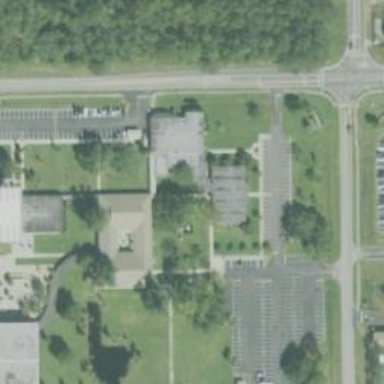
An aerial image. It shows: College building.